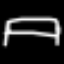
Label: bed